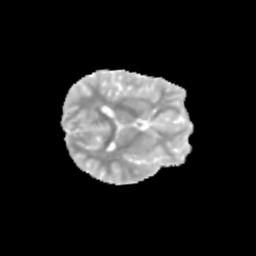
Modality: MD
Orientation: axial
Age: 12
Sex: female
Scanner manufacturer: siemens
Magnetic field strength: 3 T
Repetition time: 3.8 s
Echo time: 0.07 s